Question: I have a custom-drawn control and I'd like its color to match the color of the standard 'Label' control. However, I haven't been able to determine the color of a label. The screenshot below shows the labels with three different backgrounds. Is it possible to get the color with which the label is drawn, so that I can use it in my custom drawing?

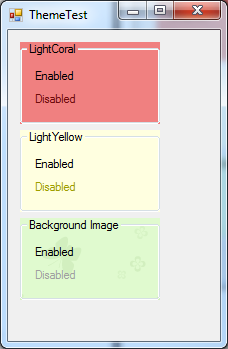
Answer: From 'Label.OnPaint' by using Reflector:
'''
if (base.Enabled)
{
TextRenderer.DrawText(e.Graphics, this.Text, this.Font, r, nearestColor, flags);
}
else
{
Color foreColor = TextRenderer.DisabledTextColor(this.BackColor);
TextRenderer.DrawText(e.Graphics, this.Text, this.Font, r, foreColor, flags);
}
'''
Where 'TextRenderer.DisabledTextColor':
'''
internal static Color DisabledTextColor(Color backColor)
{
Color disabledTextColor = SystemColors.ControlDark;
if (ControlPaint.IsDarker(backColor, SystemColors.Control))
{
disabledTextColor = ControlPaint.Dark(backColor);
}
return disabledTextColor;
}
'''